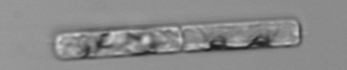
Label: Guinardia_delicatula